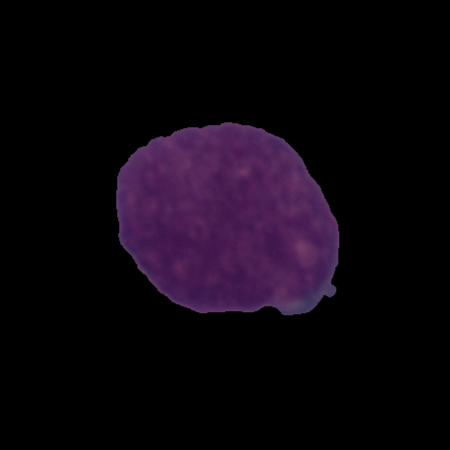
Label: cancer